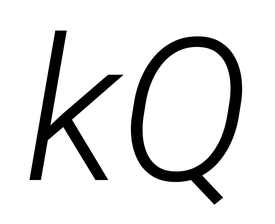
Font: Roboto-Italic_Light_Italic